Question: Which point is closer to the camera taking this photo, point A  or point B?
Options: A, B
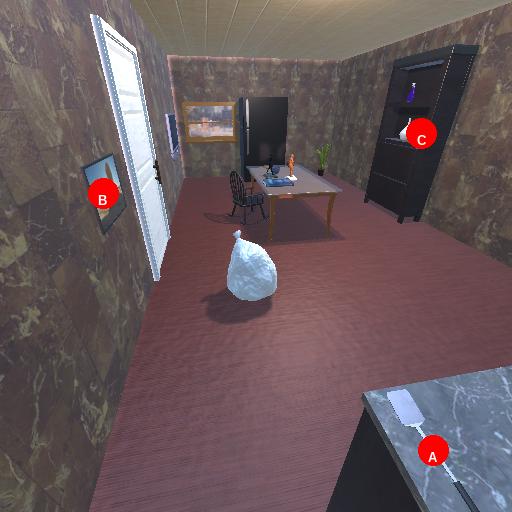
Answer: A